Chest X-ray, AP view. Patient: 65 years old, sex M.
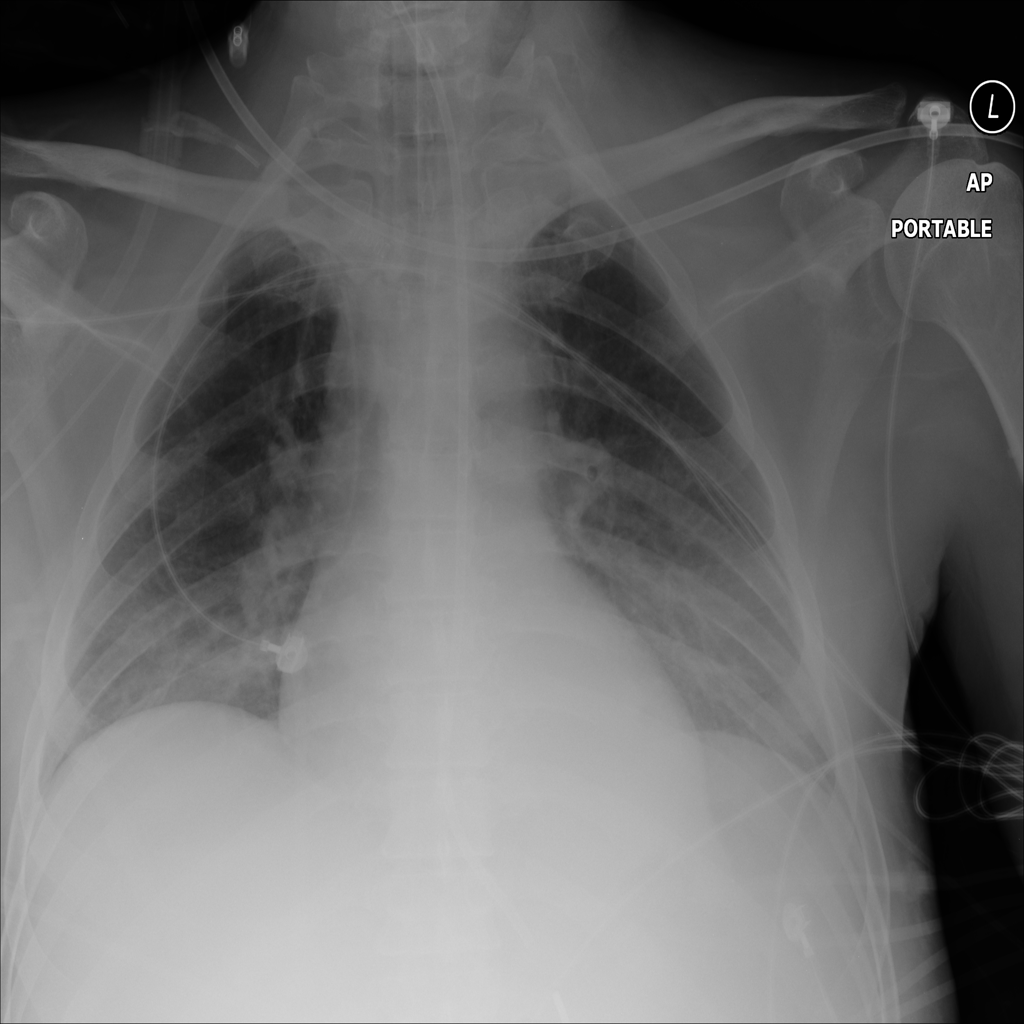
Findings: Edema